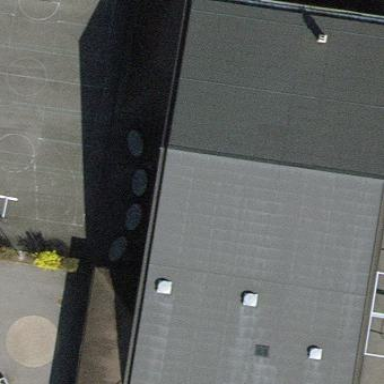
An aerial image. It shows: Building with anthracite colored roof.